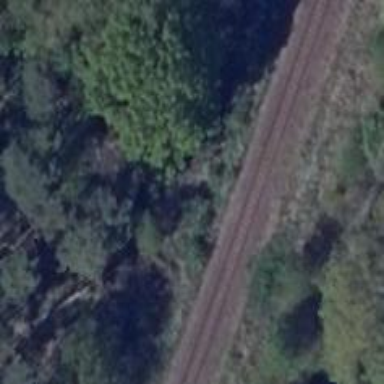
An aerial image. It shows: Railway milestone.